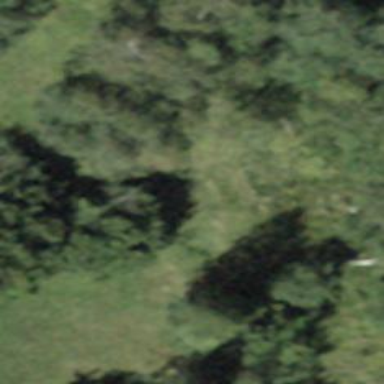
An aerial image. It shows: Woodland area with broadleaved trees forming dense canopy.